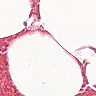
Metastatic tissue present: no